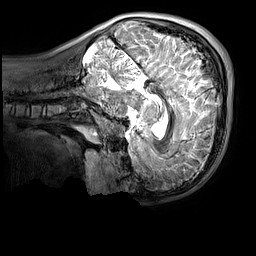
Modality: T2w
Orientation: sagittal
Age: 13
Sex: male
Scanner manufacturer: siemens
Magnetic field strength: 3 T
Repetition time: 3.2 s
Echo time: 0.408 s